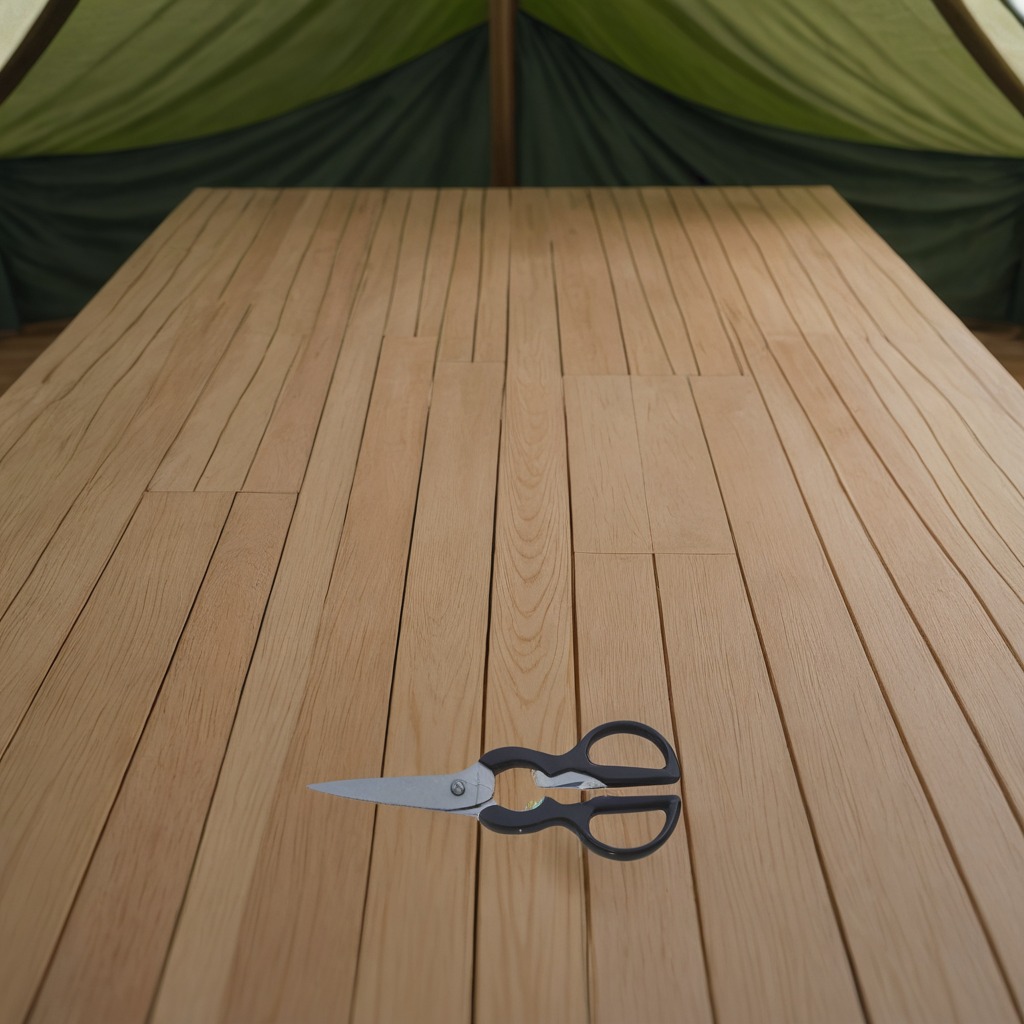
A scissor is lying on the wooden table inside a jungle field workshop tent.